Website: apple
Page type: address-validator
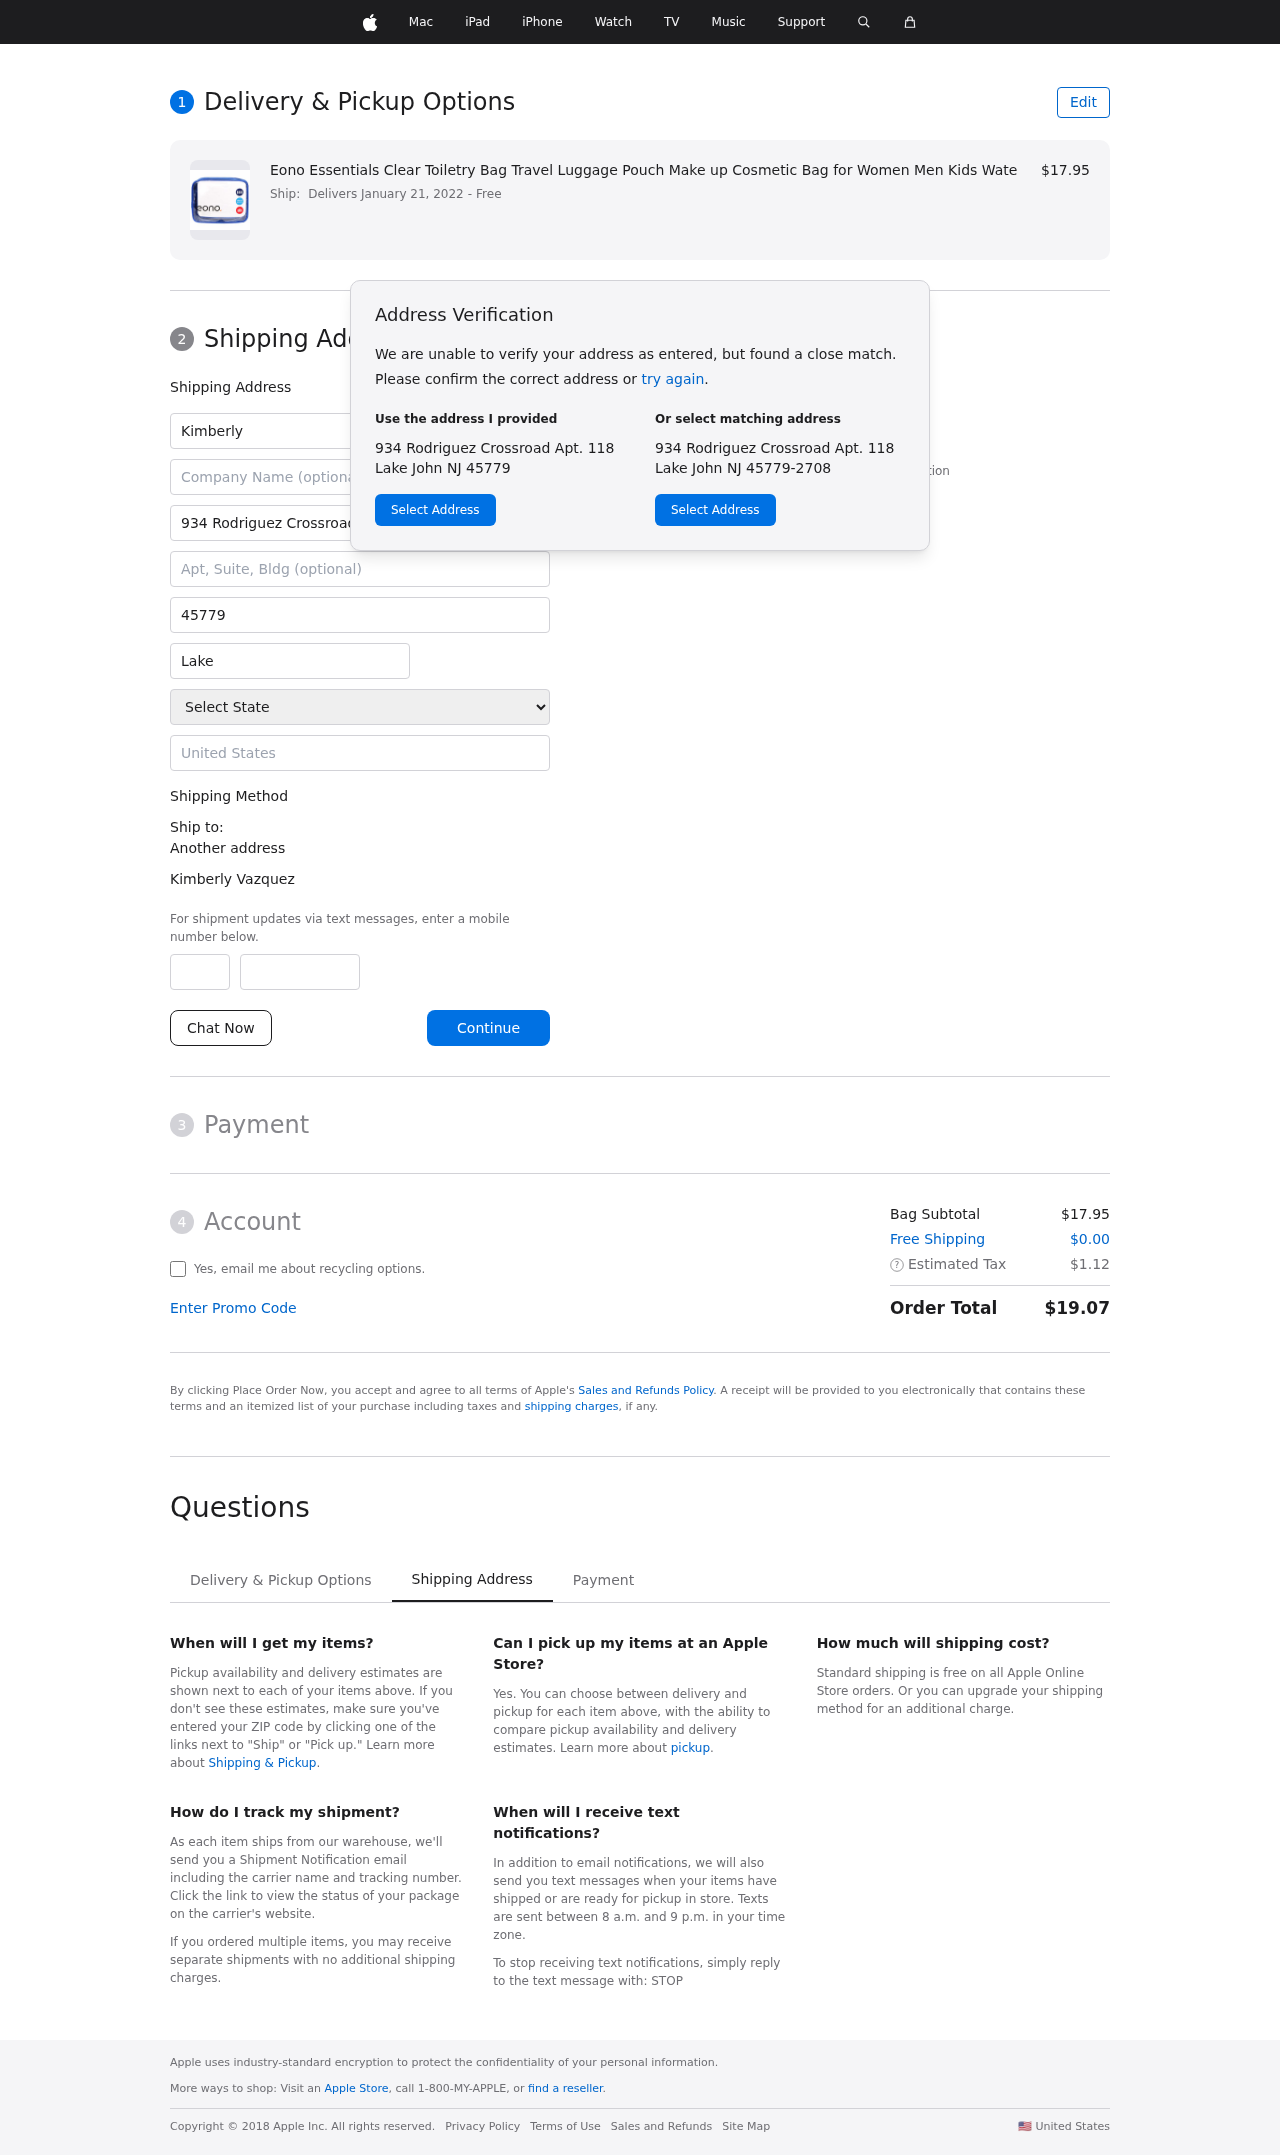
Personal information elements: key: PII_CITY
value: Lake John
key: PII_COUNTRY
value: United States
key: PII_FIRSTNAME
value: Kimberly
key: PII_FULLNAME
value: Kimberly Vazquez
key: PII_LASTNAME
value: Vazquez
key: PII_PHONE_AREA
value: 589
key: PII_PHONE_SUFFIX
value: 0430
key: PII_POSTCODE
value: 45779
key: PII_STATE
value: New Jersey
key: PII_STREET
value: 934 Rodriguez Crossroad Apt. 118
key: PII_CITY_STATE_ZIP
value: Lake John NJ 45779
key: PII_STATE_ABBR
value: NJ
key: PII_POSTCODE_FULL
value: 45779
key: PII_POSTCODE_NUMERIC
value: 45779
Product elements: key: PRODUCT1_NAME
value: Eono Essentials Clear Toiletry Bag Travel Luggage Pouch Make up Cosmetic Bag for Women Men Kids Wate
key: PRODUCT1_PRICE
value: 17.95
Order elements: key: ORDER_DELIVERY_DATE
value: Delivers January 21, 2022
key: ORDER_SUBTOTAL
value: $17.95
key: ORDER_SHIPPING_COST
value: $0.00
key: ORDER_TAX
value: $1.12
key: ORDER_TOTAL
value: $19.07